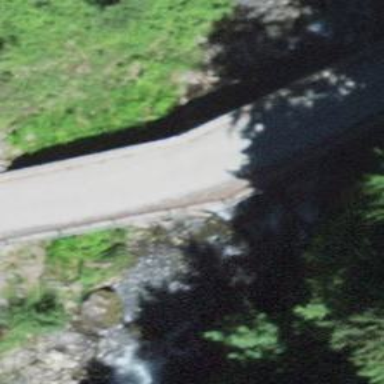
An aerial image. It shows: Paved track on bridge with grade 3 tracktype.